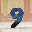
Label: 9